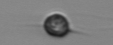
Label: Acanthoica_quattrospina